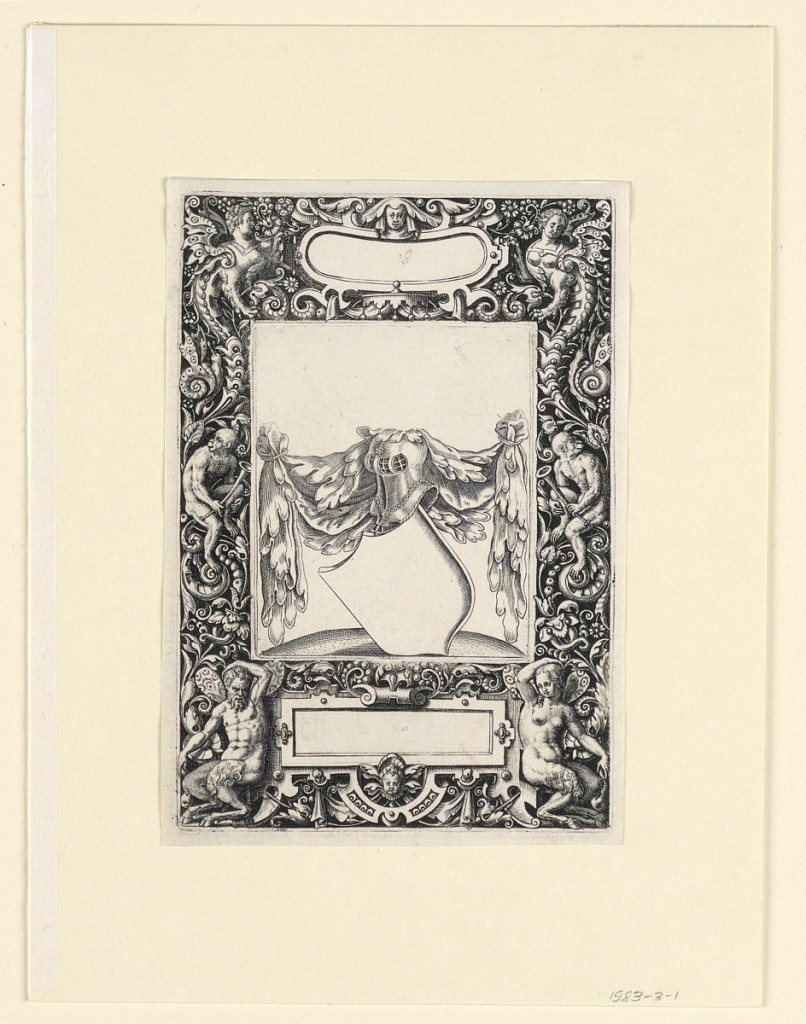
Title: Plate, from Emblemata nobilitati et vulgo scitu digna (Emblems worth knowing noble and common men)
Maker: Theodor de Bry, Flemish, 1528 – 1598
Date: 1592–1593
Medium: Engraving on laid paper
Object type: Print
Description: Vertical rectangle showing a densely ornamented frame of scrolling plants, monkeys and fantastic animals. Blank cartouches at top and bottom. At center, a blank armorial shield cartouche with swags and a helmet.